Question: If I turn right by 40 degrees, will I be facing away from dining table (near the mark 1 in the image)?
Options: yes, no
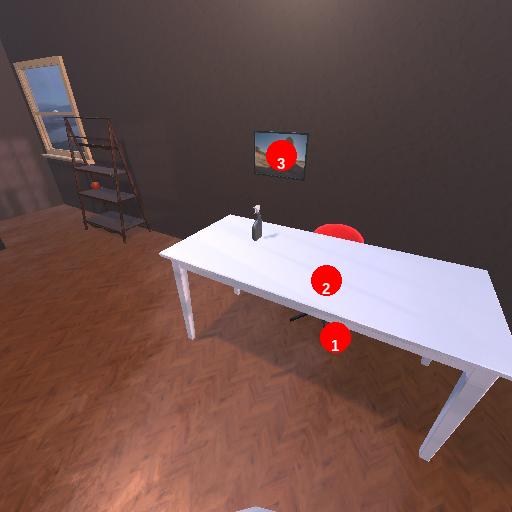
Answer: yes